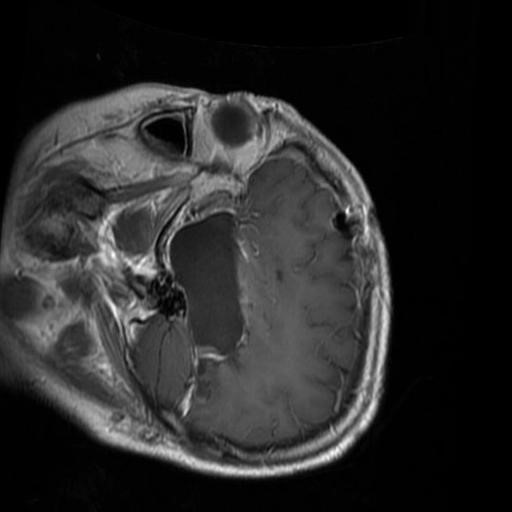
Label: brain_glioma